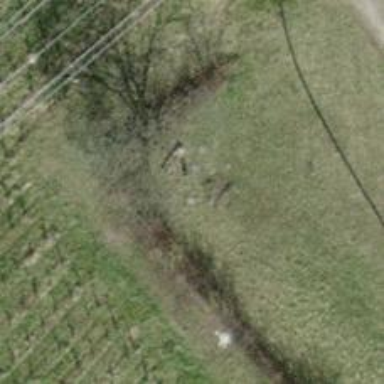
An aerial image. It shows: Brown bench.